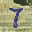
Label: 7